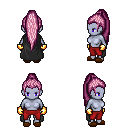
a pixel art fantasy rpg character, female body template, dark elf, purple skin, black cape, red pants, pink extra-long topknot hairstyle, gold gloves, brown slippers, four views (front, back, left, right), 2x2 character sprite sheet, small pixel art, hard edges, no anti-aliasing